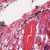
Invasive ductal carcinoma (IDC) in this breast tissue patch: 0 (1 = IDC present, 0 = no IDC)